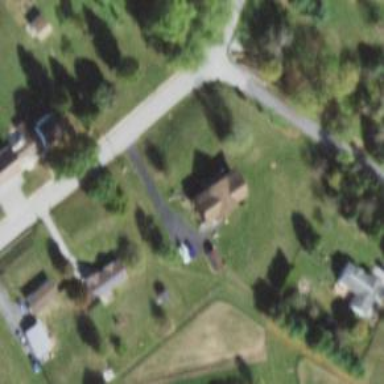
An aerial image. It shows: Driveway.